Question: Using Flask + Flask-Classy + WTForms, I am trying to implement a route, such that, when user having error in their input form, application will presented again that form to the user, complete with what user already filled. This way, user didn't have to worried of typing again all the form input : (s)he can correct the errors.
These are code from my class UserView(FlaskView) which is a flask-classy class :
'''
def post(self):
form = forms.UserForm(request.form)
if form.validate():
if form.id.data=='':
user = models.Users()
form.populate_obj(user)
user.id = None
db.session.add(user)
else:
user = models.Users.query.get(form.id.data)
form.populate_obj(user)
db.session.commit()
return redirect(url_for('UserView:index'))
else:
return redirect(url_for('UserView:validation_error', error_form=form))
def validation_error(self, error_form):
return render_template('users/form.html', form=error_form)
'''
You can see that in this attempt, I try to create another method : 'validation_error', with argument --that in my expectation-- should contain all the form data. But, turns out I got Jinja2 exception, 'UndefinedError: 'unicode object' has no attribute 'hidden_tag''. As I inspect it, after having been in 'validation_error', that 'form' object is somewhat changed from 'UserForm' into somekind of 'unicode' object.
Any suggestion? Or, is it that I try to solve this problem in a wrong direction?
As @Rawrgulmuffins added an answer on how to display the error <URL>
'''
{% if form %}
{% for error in form.errors %}
<div class="alert alert-error">
<a class="close" data-dismiss="alert">x</a>
<strong>{{ form[error].label }} {{form.errors[error][0] }}</strong>
</div>
{% endfor %}
{% endif %}
'''
Screenshot given :

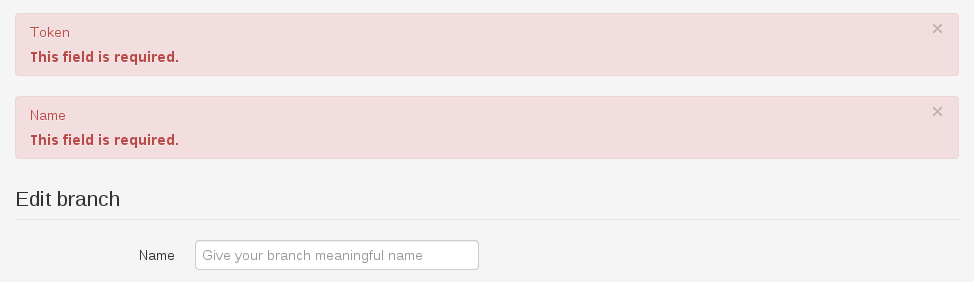
Answer: I'm adding my answer to expand swdev's answer for anyone that doesn't understand why he can just render the template and show the errors.
Each field in a form contains a errors attribute that will be populated after validation (after 'form.validate()'). These errors will be contained in the form object. So you can say something like,
'''
{% if field.errors %}
<span class="error help-inline">{{ field.errors|join(', ') }}</span>
{% endif %}
'''
<URL>. This is very nifty because you can just say
'''
return render_template('users/form.html', form=form)
'''
and if it's the first render get a error free form and display errors only on the second rendering of the form.
I'm not sure why Swdev attempt to redirect the form caused it to be manipulated right now. I'm looking through the Werkzeug code right now to see if I can find an answer.